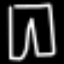
Label: pants